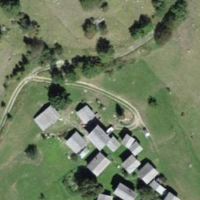
EUNIS habitat code: 26
Species observed at this site:
Deilephila porcellus
Dactylorhiza sambucina